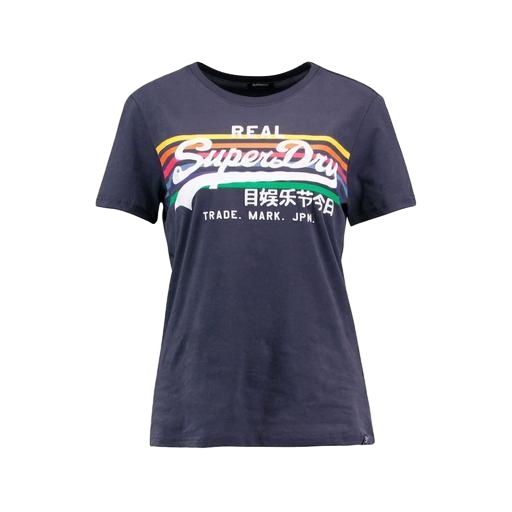
graphic t-shirt, multicolor superfine tee, multicolor fuji t-shirt, white background